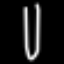
Label: fork